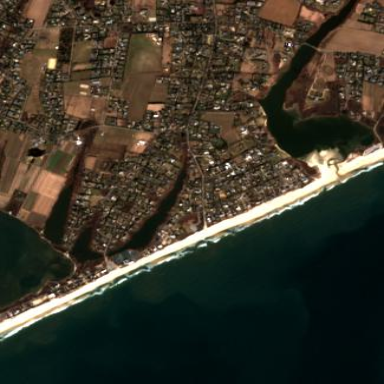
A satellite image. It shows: Beautiful beach with natural surroundings.